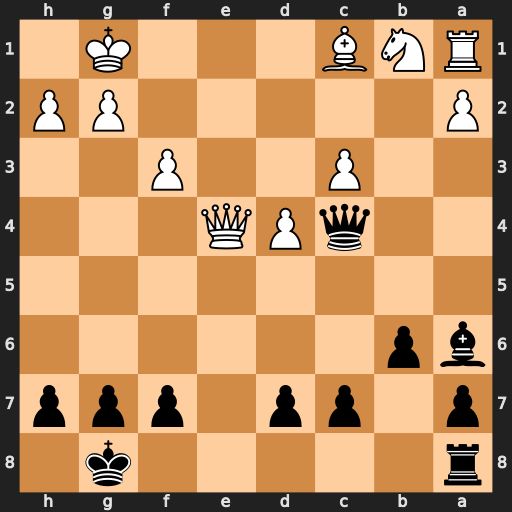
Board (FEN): r5k1/p1pp1ppp/bp6/8/2qPQ3/2P2P2/P5PP/RNB3K1
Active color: b
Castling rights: -
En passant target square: -
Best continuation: Qf1#